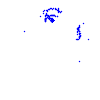
Particle: proton